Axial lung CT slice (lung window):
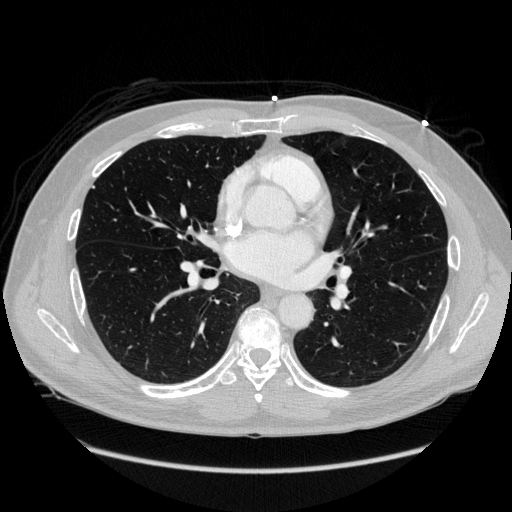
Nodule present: no